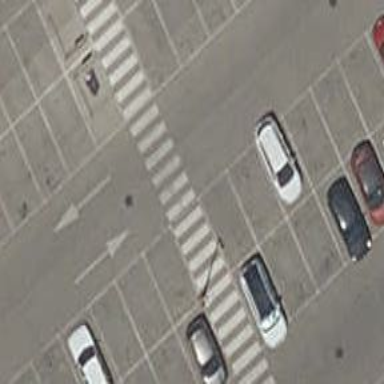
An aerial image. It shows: Marked road crossing.